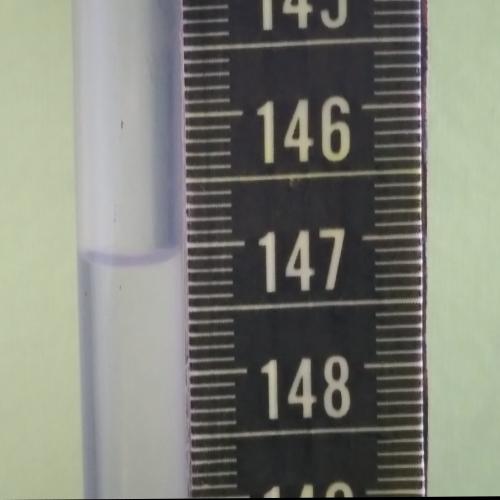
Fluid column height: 147.1 cm